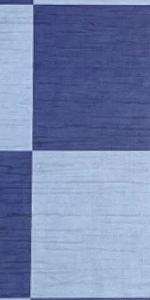
Label: Pawn_Black